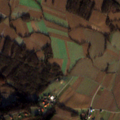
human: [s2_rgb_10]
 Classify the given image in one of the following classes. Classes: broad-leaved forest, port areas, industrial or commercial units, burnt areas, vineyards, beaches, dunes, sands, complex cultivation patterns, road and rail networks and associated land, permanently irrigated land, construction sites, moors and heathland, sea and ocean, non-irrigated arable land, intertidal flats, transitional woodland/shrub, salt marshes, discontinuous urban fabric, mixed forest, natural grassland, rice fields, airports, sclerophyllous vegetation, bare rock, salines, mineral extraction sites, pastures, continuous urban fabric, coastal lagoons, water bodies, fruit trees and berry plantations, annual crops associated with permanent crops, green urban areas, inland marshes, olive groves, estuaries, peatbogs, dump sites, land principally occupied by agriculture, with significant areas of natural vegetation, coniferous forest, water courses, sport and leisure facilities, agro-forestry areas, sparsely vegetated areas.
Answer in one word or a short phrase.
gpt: discontinuous urban fabric, non-irrigated arable land, complex cultivation patterns, land principally occupied by agriculture, with significant areas of natural vegetation, broad-leaved forest, mixed forest